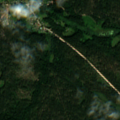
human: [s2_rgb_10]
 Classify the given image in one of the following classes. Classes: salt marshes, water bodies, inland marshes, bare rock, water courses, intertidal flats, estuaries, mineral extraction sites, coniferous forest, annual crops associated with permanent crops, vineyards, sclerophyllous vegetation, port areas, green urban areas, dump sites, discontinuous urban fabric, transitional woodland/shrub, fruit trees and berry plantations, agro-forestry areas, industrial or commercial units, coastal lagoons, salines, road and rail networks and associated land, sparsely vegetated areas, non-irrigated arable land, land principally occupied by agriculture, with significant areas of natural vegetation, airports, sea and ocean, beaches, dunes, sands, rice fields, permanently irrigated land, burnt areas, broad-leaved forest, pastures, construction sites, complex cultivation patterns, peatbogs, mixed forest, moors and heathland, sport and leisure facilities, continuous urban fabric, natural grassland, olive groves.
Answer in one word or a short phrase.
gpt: land principally occupied by agriculture, with significant areas of natural vegetation, coniferous forest, mixed forest